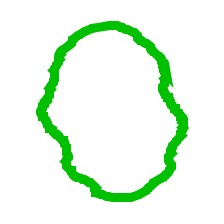
Shape: circle